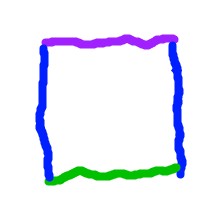
Shape: square